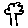
Label: tree